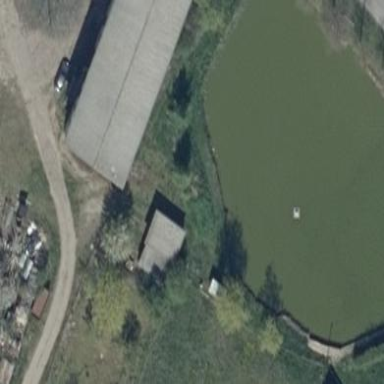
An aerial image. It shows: Pond with natural water.